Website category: phone
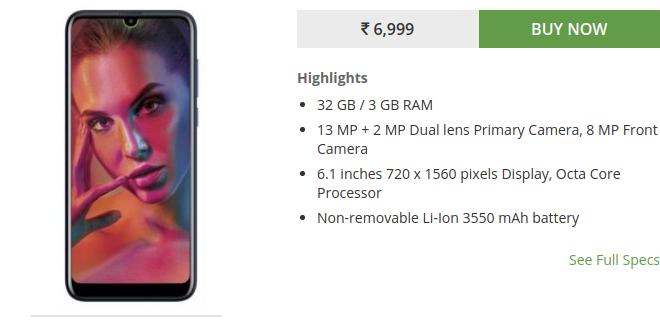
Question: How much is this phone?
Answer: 6,999

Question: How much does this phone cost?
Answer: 6,999

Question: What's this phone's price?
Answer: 6,999

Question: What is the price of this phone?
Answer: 6,999

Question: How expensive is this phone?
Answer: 6,999

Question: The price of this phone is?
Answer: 6,999

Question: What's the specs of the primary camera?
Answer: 13 MP + 2 MP Dual lens Primary Camera

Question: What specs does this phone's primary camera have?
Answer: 13 MP + 2 MP Dual lens Primary Camera

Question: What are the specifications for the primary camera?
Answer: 13 MP + 2 MP Dual lens Primary Camera

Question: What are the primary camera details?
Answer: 13 MP + 2 MP Dual lens Primary Camera

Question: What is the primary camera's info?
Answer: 13 MP + 2 MP Dual lens Primary Camera

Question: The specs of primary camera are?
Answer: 13 MP + 2 MP Dual lens Primary Camera

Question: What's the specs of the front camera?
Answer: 8 MP Front Camera

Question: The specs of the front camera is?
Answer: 8 MP Front Camera

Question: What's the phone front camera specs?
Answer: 8 MP Front Camera

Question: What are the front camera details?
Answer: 8 MP Front Camera

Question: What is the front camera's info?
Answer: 8 MP Front Camera

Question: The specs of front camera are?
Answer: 8 MP Front Camera

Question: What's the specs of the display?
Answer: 6.1 inches 720 x 1560 pixels Display

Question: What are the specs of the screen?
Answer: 6.1 inches 720 x 1560 pixels Display

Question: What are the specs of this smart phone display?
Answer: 6.1 inches 720 x 1560 pixels Display

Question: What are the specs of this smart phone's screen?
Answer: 6.1 inches 720 x 1560 pixels Display

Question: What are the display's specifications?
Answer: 6.1 inches 720 x 1560 pixels Display

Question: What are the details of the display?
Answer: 6.1 inches 720 x 1560 pixels Display

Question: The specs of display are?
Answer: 6.1 inches 720 x 1560 pixels Display

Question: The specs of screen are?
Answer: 6.1 inches 720 x 1560 pixels Display

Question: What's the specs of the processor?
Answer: Octa Core Processor

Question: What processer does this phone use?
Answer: Octa Core Processor

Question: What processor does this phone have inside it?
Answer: Octa Core Processor

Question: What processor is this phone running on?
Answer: Octa Core Processor

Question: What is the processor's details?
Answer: Octa Core Processor

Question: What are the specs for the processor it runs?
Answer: Octa Core Processor

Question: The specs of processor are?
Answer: Octa Core Processor

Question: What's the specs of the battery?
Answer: Non-removable Li-Ion 3550 mAh battery

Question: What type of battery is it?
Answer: Non-removable Li-Ion 3550 mAh battery

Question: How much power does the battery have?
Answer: Non-removable Li-Ion 3550 mAh battery

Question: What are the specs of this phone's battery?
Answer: Non-removable Li-Ion 3550 mAh battery

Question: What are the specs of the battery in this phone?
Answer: Non-removable Li-Ion 3550 mAh battery

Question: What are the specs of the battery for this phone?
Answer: Non-removable Li-Ion 3550 mAh battery

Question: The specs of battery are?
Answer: Non-removable Li-Ion 3550 mAh battery